Interaction volume radius: 5 \u00c5
Interaction volume height: 40 \u00c5
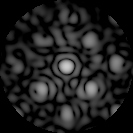
Disorder parameter: 0.4146